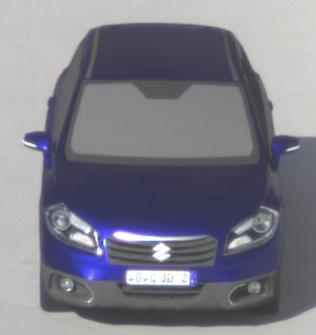
Make: Suzuki
Model: SX4 S-Cross 1.6
Detailed model: SX4 (II) S-Cross
Model produced from: 2013/10
Model produced until: 2015/08
Doors: 5
Color: blue
Road condition: dry road
Daytime: morning or afternoon
Contrast: high contrast